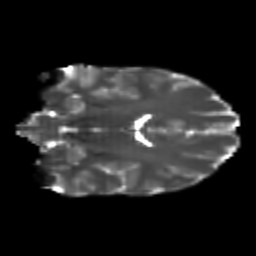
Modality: T2w
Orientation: coronal
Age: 23
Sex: female
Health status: healthy
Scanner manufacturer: philips
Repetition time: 7.385 s
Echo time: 0.08599 s